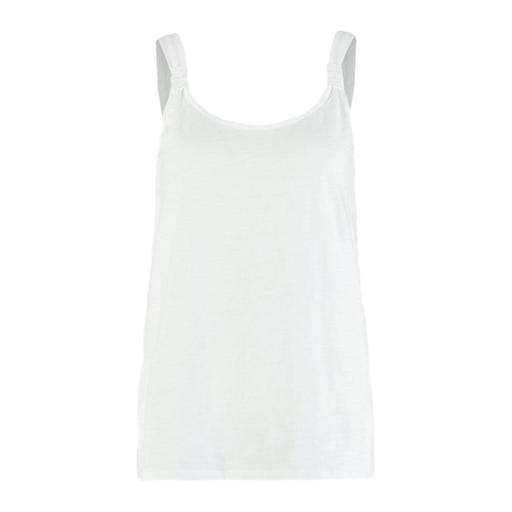
white straight tank, white maison tank top, white shelf-bra tank top, white background